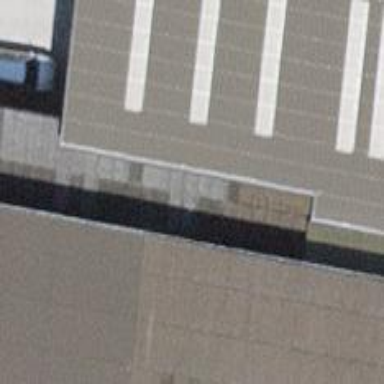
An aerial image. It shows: View of roof of building.